Question: Attached <URL> is a screenshot from an app called GeniusScan where you can photograph any document and an adjustable rectangular grid shows on the imageview. You can easily adjust the borders of the grid with your fingers to select the portion of the image that you want to scan. It will be then transformed into the correct prospective.
1- How can I draw and interact with the grid on the imageview?
2- How can I return the corner points of the grid to my view controller.

Update: I found a wonderful class called BJImageCropper which allows to use fingers to ajust the borders, but only for a box like rectangle. Can anyone suggest how it can be updated to support shapes like in the GeniusScan app?
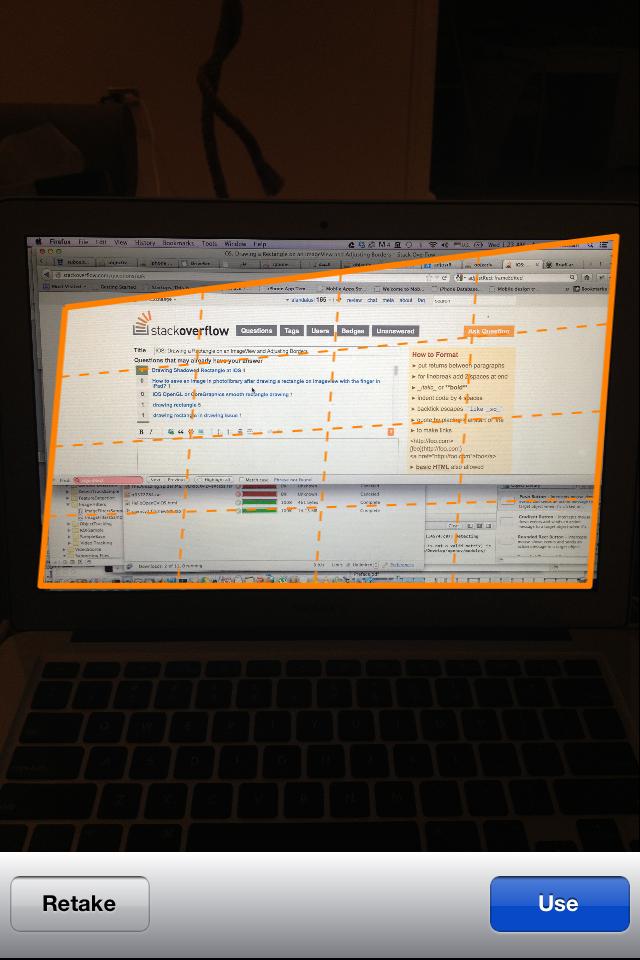
Answer: Dude:
I created a demo that solves both questions:
1- How can I draw and interact with the grid on the imageview?
By Adding 4 views that will act as interactive control points by adding UIPanGestureRecognizer and then drawing the grid using CAShapeLayer on top of your view.
2- How can I return the corner points of the grid to my view controller.
You must keep references to the four control points of your grid.
Here's the link to my <URL>.